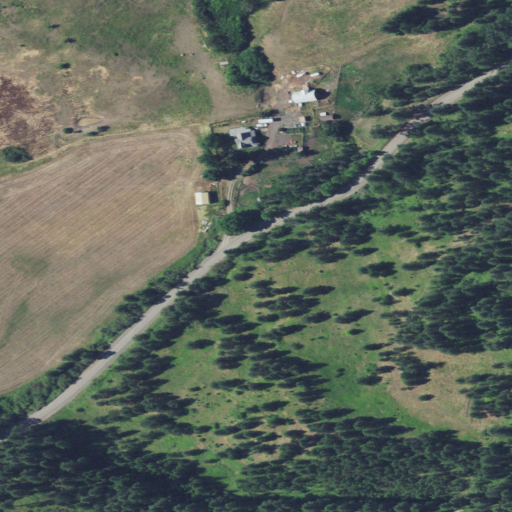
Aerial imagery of valley in Oregon named Missouri Hollow containing grassland, evergreen forest, open development, pasture, and low intensity development